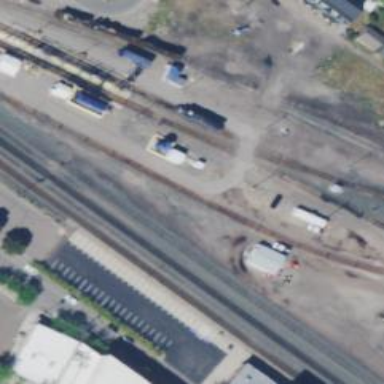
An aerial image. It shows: Railway level crossing.